Из трех конденсаторов с емкостями $C_1$, $C_2$ и $C_3$ соответственно, катушки индуктивностью $L$ и источника постоянного напряжения $U_0$ собрана представленная на рисунке схема. В начальный момент времени конденсаторы не заряжены, а ток в катушке равен нулю. Ключ $K$ замыкают. Сопротивление соединительных проводов считать малым.
Найдите максимальный ток через катушку $I_\max$.
Определите минимальное напряжение $U_\min$ на конденсаторе $C_2$.
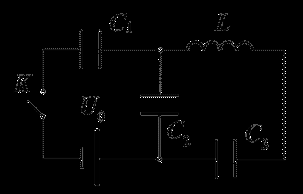
Найдите максимальный ток через катушку $I_\max$.
Решение: Ток через катушку индуктивности мгновенно измениться не может и сразу после замыкания ключа \( K \) остается равным нулю. При этом, так как сопротивления подводящих проводов очень мало, то практически мгновенно заряжаются конденсаторы $C_{1}$ и $C_{2}$ до зарядов $ q_{10} $ и $ q_{20}$ соответственно, а конденсатор \( C_{3} \) останется не заряженным: \( q_{30}=0 \), так как он заряжается через катушку индуктивности. Отметим, что в проводах выделяется джоулево тепло. Таким образом, в в начальный момент времени конденсаторы $C_1$ и $C_2$ подключены последовательно к источнику постоянного напряжения \( U_{0} \) и заряды их равны \[ q_{10}=q_{20}, \] а напряжения на них складываются, так что \[ \frac{q_{10}}{C_{1}}+\frac{q_{20}}{C_{2}}=U_{0}, \] Таким образом, из уравнений выше находим \[ q_{10}=q_{20}=\frac{C_{1} C_{2}}{C_{1}+C_{2}} U_{0} \] Полная энергия системы сразу после замыкания ключа \( K \) оказывается равной \[ W_{0}=\frac{q_{10}^{2}}{2 C_{1}}+\frac{q_{20}^{2}}{2 C_{2}}=\frac{C_{1} C_{2} U_{0}^{2}}{2\left(C_{1}+C_{2}\right)} \] После зарядки конденсаторов \( C_{1} \) и \( C_{2} \) ток через катушку начинает возрастать и в системе начинаются гармонические колебания, при которых уже можно пренебречь джоулевыми потерями, так как сопротивления подводящих проводов мало. Заметим, что в тот момент времени, когда ток в катушке максимален, напряжение на ней равно нулю и конденсаторы $C_2$ и $C_3$ оказываются включенными параллельно. Для такого соединения конденсаторов выполняются следующие соотношения для зарядов $$ q_{1}=q_{2}+q_{3} \\ \frac{q_{2}}{C_{2}}=\frac{q_{3}}{C_{3}} \\ \frac{q_{1}}{C_{1}}+\frac{q_{2}}{C_{2}}=U_{0} $$ Решая совместно уравнения выше, находим заряды конденсаторов $$ q_{1}=\frac{C_{1}\left(C_{2}+C_{3}\right)}{C_{1}+C_{2}+C_{3}} U_{0} \\ q_{2}=\frac{C_{1} C_{2}}{C_{1}+C_{2}+C_{3}} U_{0} \\ q_{3}=\frac{C_{1} C_{3}}{C_{1}+C_{2}+C_{3}} U_{0} $$ а энергия системы в этом состоянии очевидно равна \[ W=\frac{C_{1}\left(C_{2}+C_{3}\right) U_{0}^{2}}{2\left(C_{1}+C_{2}+C_{3}\right)}+\frac{L I_{\max }^{2}}{2} \] Работа источника при этом составляет величину \[ A=\left(q_{1}-q_{10}\right) U_{0} \] а закон сохранения энергии записывается в виде \[ W_{0}+A=W \] откуда находим максимальный ток
Ответ: $ I_{\max }=\sqrt{\cfrac{C_{3}}{\left(C_{1}+C_{2}\right)\left(C_{1}+C_{2}+C_{3}\right) L}} C_{1} U_{0} $

Определите минимальное напряжение $U_\min$ на конденсаторе $C_2$.
Решение: Нахождение минимального напряжения \( U_{\min } \) на конденсаторе \( C_{2} \) несколько более сложная задача, которая имеет простое решение. Очевидно, что в системе происходят гармонические колебания, при которых постоянно потенциальная энергия переходит в кинетическую. Для представленной электрической цепи роль кинетической энергии играет энергия катушки индуктивности. Следовательно, когда ток через катушку равен нулю, то система находится в самом крайнем положении, при этом напряжение на конденсаторе \( C_{2} \) равно \[ U_{20}=\frac{q_{20}}{C_{2}}=\frac{C_{1}}{C_{1}+C_{2}} U_{0} \] Отметим, что равенство тока нулю соответствует начальному моменту замыкания ключа \( K . \) После того, как пройдет четверть периода, ток в катушке становится максимальным, система проходит через положение равновесия и напряжение на конденсаторе \( C_{2} \) падает до значения \[ U_{2}=\frac{q_{2}}{C_{2}}=\frac{C_{1}}{C_{1}+C_{2}+C_{3}} U_{0} \] то есть падает на величину \( U_{20}-U_{2} . \) Еще через четверть периода напряжение на конденсаторе упадет еще на такую же величину, которая в тоже время равна \( U_{2}-U_{\min }, \) поэтому искомое минимальное напряжение оказывается равным
Ответ: $ U_{\min }=2 U_{2}-U_{20}=\cfrac{C_{1}\left(C_{1}+C_{2}-C_{3}\right)}{\left(C_{1}+C_{2}\right)\left(C_{1}+C_{2}+C_{3}\right)} U_{0} $
Темы:
T, Электромагнетизм, Цепь с конденсатором, Цепь с катушкой, Расчет цепей, 2021, Жаутыковские